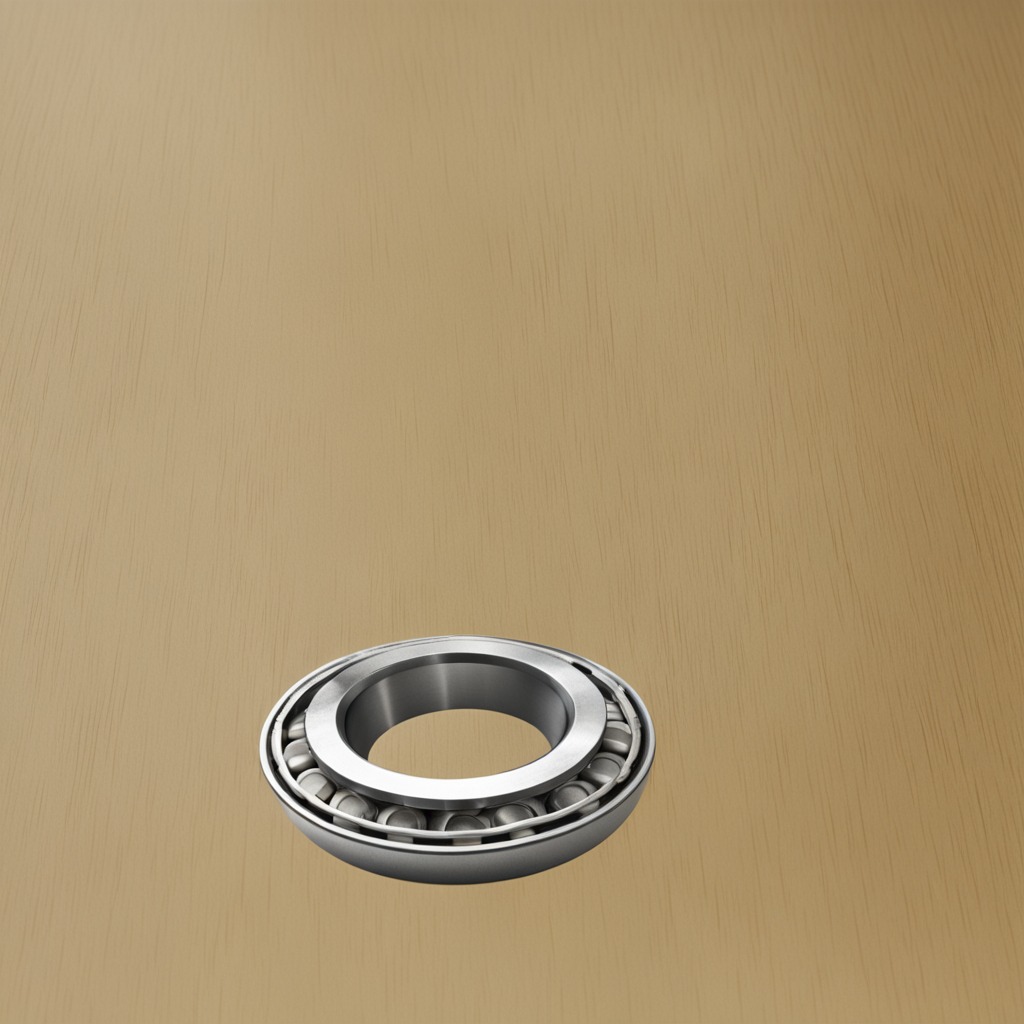
A metal ball bearing is lying on a plywood surface in a paint workshop lit by afternoon window light.